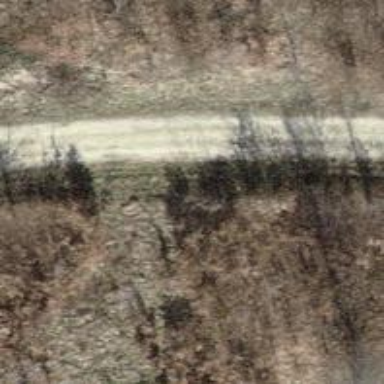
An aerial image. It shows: Unpaved track road with grade3 tracktype.